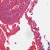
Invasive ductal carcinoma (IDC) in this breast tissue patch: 0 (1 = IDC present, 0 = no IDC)